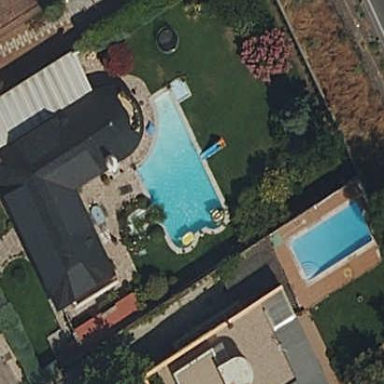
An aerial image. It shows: Swimming pool located in leisure land.